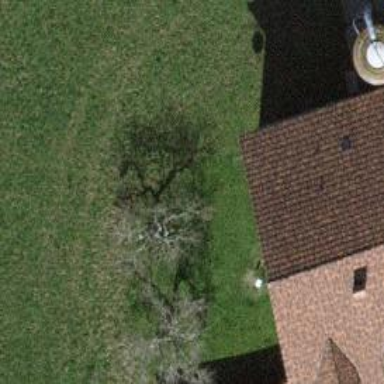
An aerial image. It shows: Beautiful tree in nature.